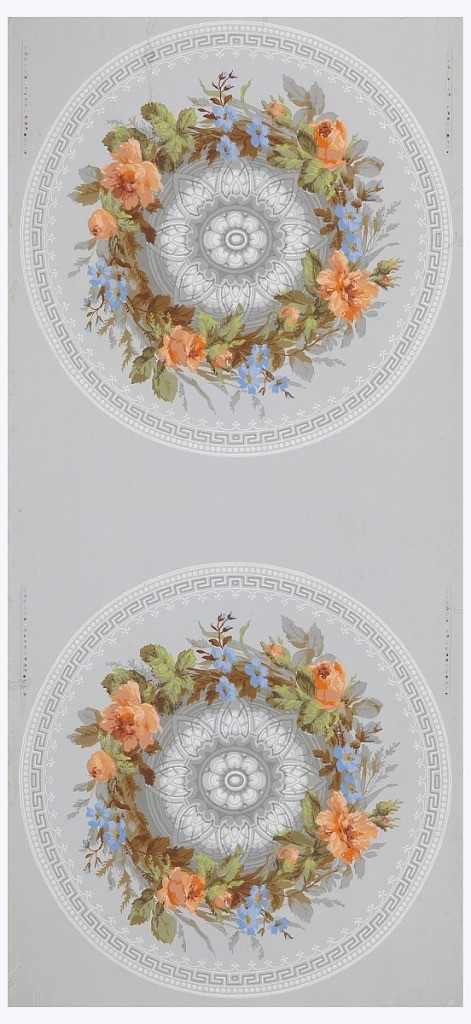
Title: Ceiling medallion
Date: ca. 1860
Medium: Block-printed paper
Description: Vertical rectangle. Two large circular medallions, outlined in lighter gray on gray field; each contains a wreath of roses and periwinkles. In the center of each is a conventionalized lotus rosette, in gray. Printed in colors on gray ground.